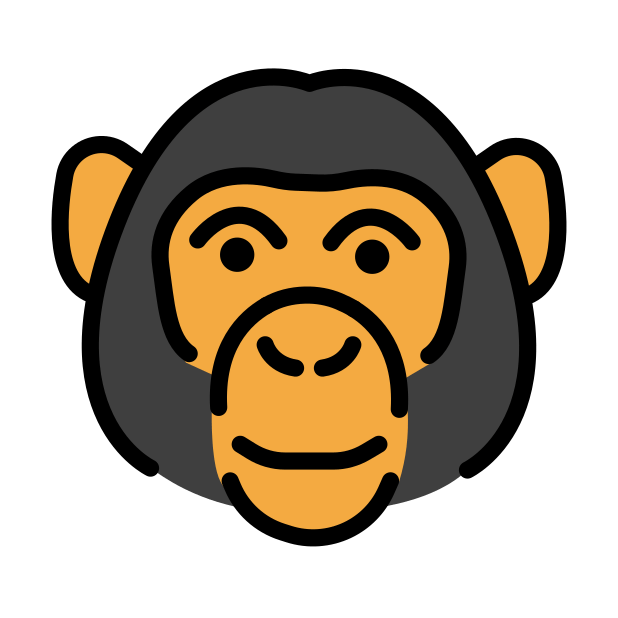
Emoji: 🐵
Name: monkey face
Unicode: 0x1f435